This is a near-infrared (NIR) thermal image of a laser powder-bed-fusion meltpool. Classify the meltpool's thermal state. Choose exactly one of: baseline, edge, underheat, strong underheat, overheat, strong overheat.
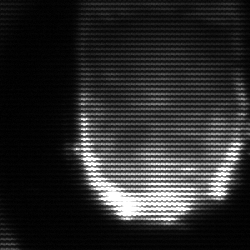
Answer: baseline